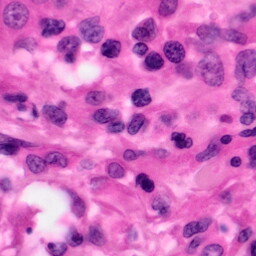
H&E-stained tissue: Pancreatic